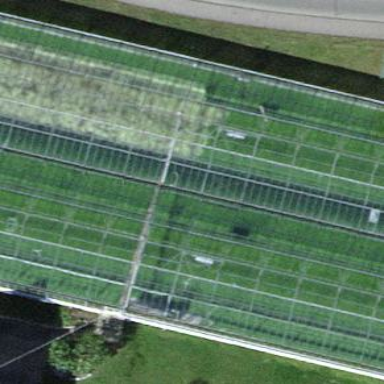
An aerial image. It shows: Greenhouse.